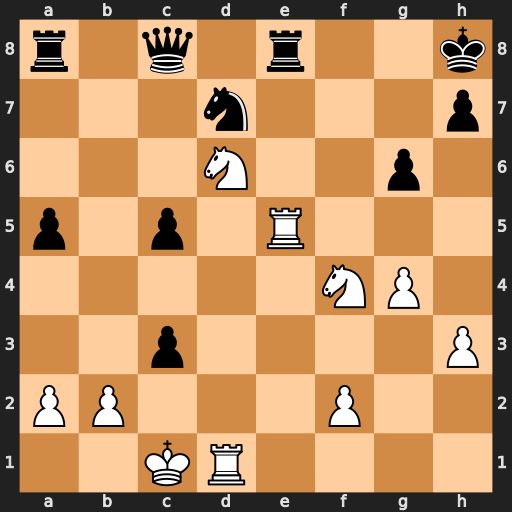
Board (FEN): r1q1r2k/3n3p/3N2p1/p1p1R3/5NP1/2p4P/PP3P2/2KR4
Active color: w
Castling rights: -
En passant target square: -
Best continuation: Rxe8+ Qxe8 Nxe8